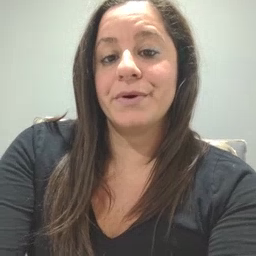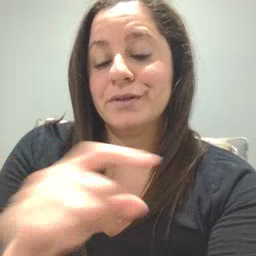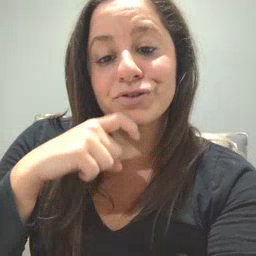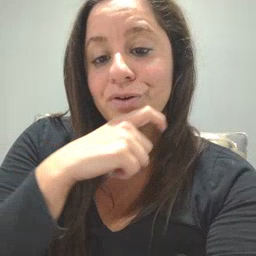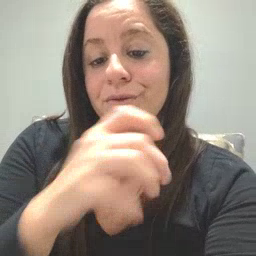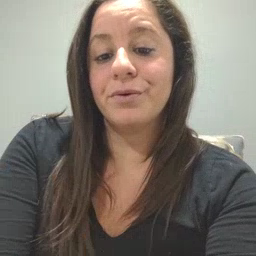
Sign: cereal